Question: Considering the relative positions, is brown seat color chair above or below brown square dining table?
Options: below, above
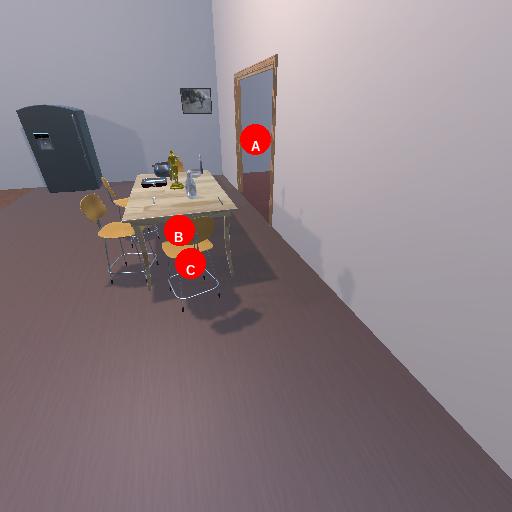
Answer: below